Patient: sex M, age 81
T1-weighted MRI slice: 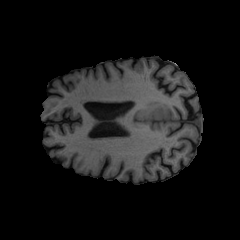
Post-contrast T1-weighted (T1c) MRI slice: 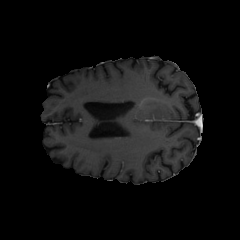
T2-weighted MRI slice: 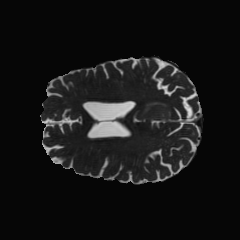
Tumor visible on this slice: yes
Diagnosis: Glioblastoma, IDH-wildtype
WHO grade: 4